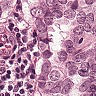
Metastatic tissue present: yes